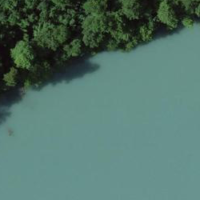
EUNIS habitat code: 15
Species observed at this site:
Cephalanthera rubra